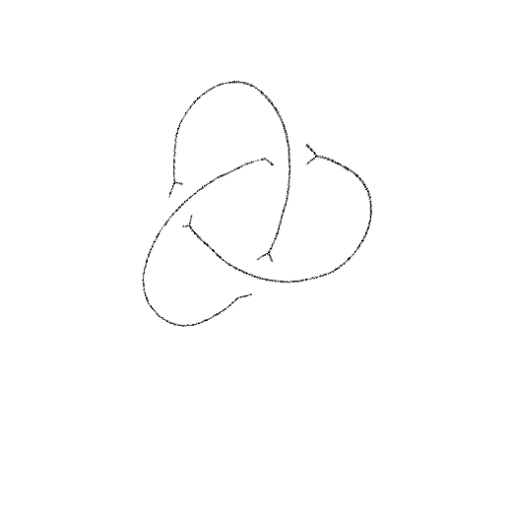
Crossing number: 3